Question: So I just got started with the win32 graphics since I wanted to work on an UI for an app I'm making. I basically wanted to draw a border on it, but for some reason the line is only drawn on the top and the left side. If anyone knows what's up, it'll be helpful.
code:
'''
bool bRet = false;
HPEN pPen = CreatePen(PS_SOLID, Thickness, pColor);
HGDIOBJ hObj = SelectObject(*hDc, pPen);
bRet = MoveToEx(*hDc, pClient->left, pClient->top, 0);
bRet = LineTo(*hDc, pClient->right, pClient->top);
bRet = LineTo(*hDc, pClient->right, pClient->bottom);
bRet = LineTo(*hDc, pClient->left, pClient->bottom);
bRet = LineTo(*hDc, pClient->left, pClient->top);
bRet = LineTo(*hDc, pClient->bottom, pClient->top);
DeleteObject(hObj);
return bRet;
'''
what it looks like:

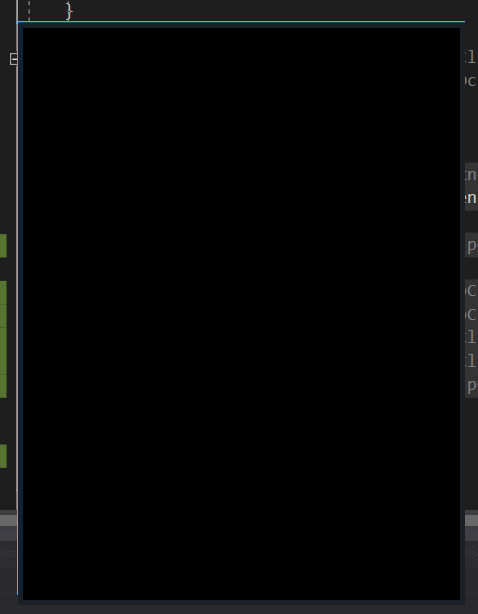
Answer: Normally, 'bottom' and 'right' in most box models are off by 1. So subtract 1 from them. Rigurously the border is not included in the size of the "".